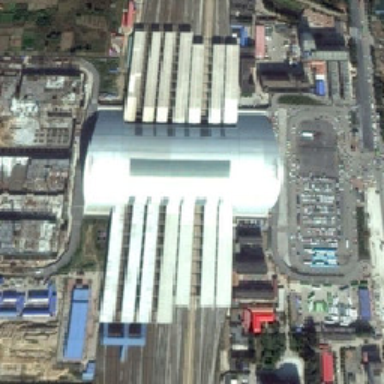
The tracks in front of the railway station pass through residential areas .